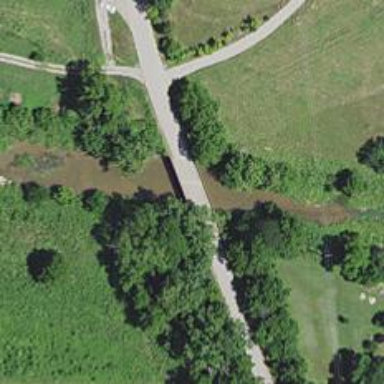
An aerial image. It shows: Residential road with bridge.